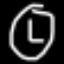
Label: clock